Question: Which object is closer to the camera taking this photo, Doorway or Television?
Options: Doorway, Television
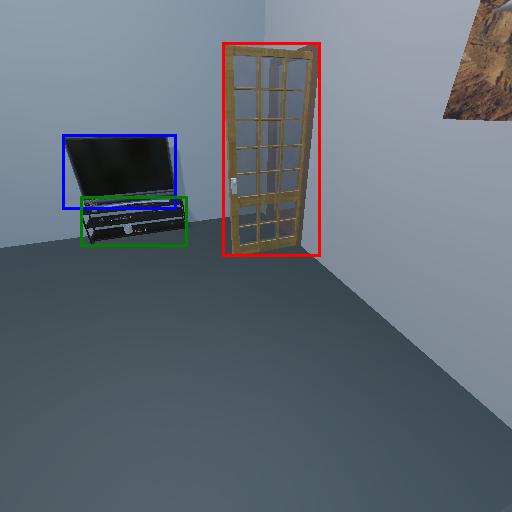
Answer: Doorway